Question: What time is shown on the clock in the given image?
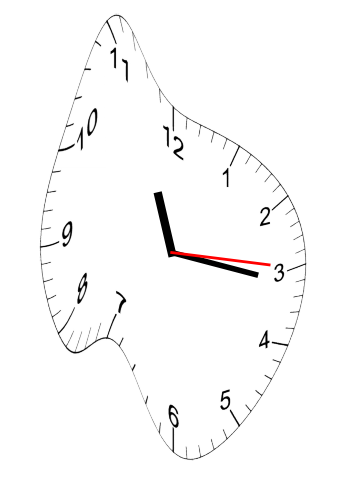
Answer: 11:16:15